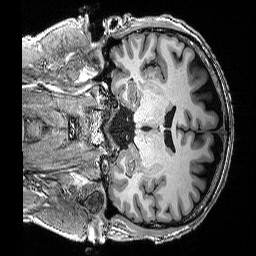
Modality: T1w
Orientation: coronal
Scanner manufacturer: siemens
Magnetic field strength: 3 T
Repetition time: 2.53 s
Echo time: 0.0033 s